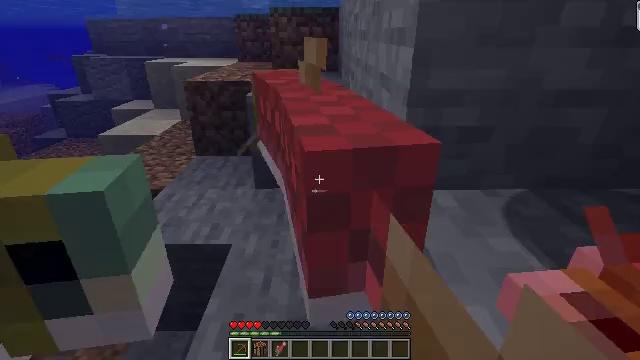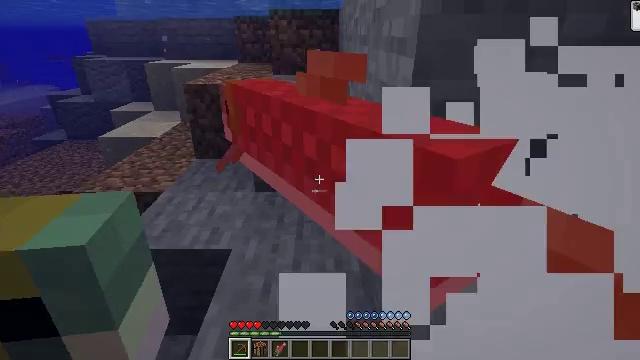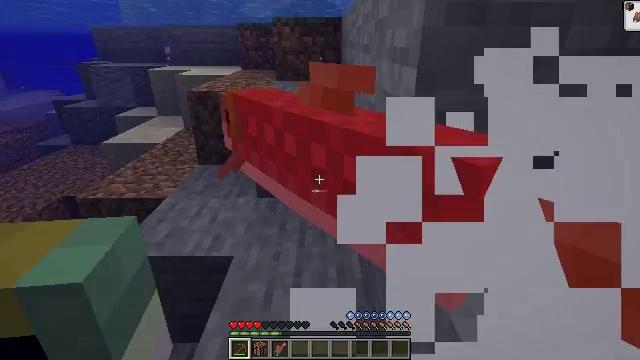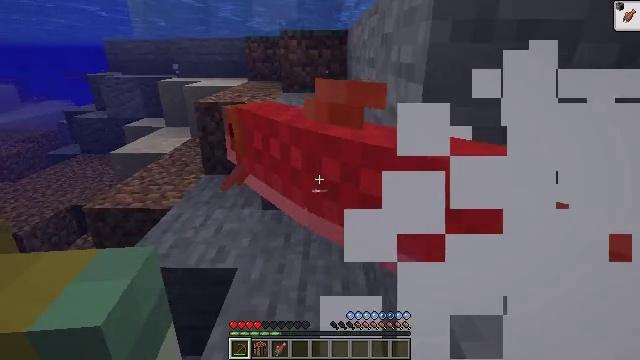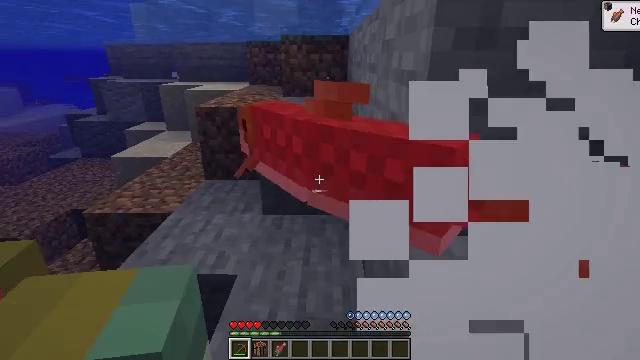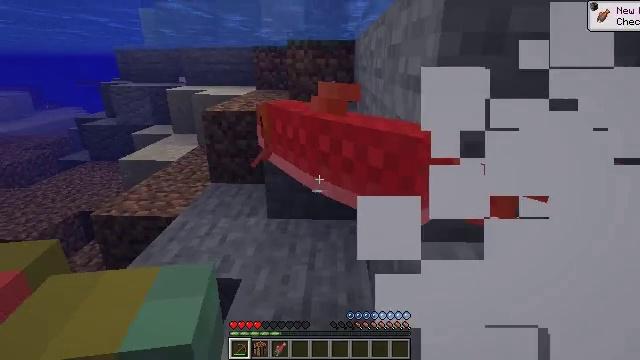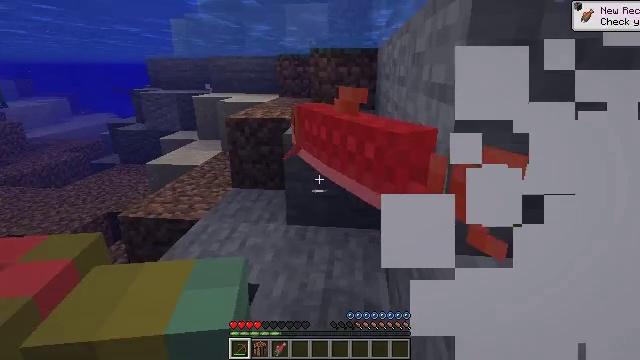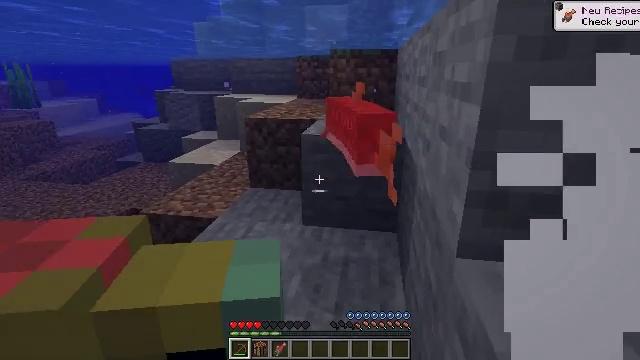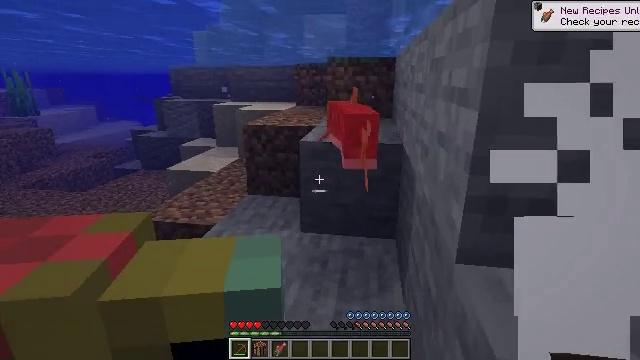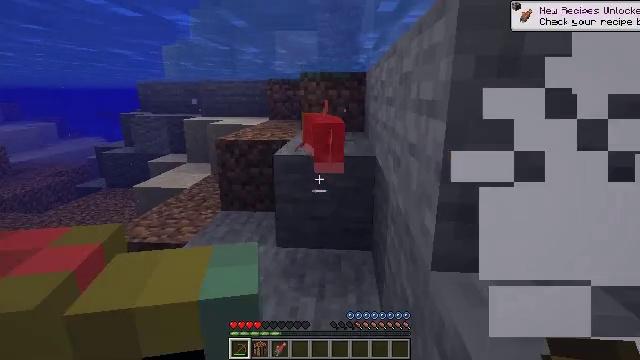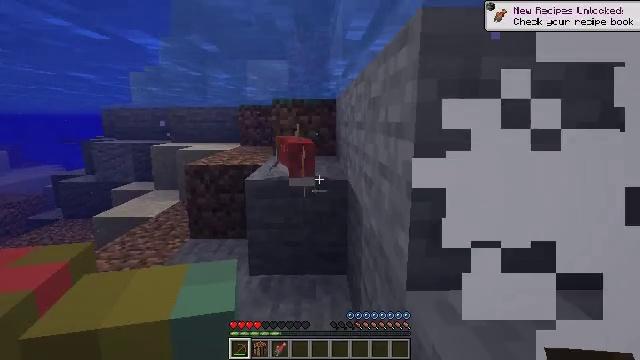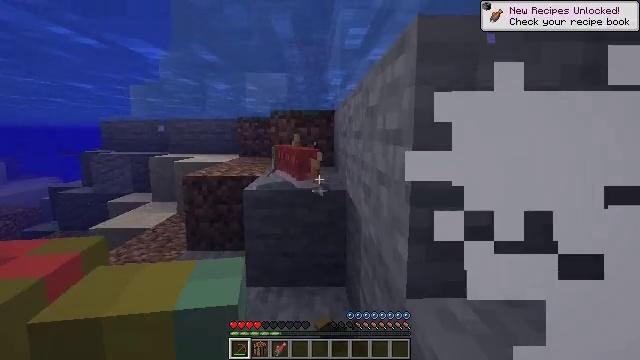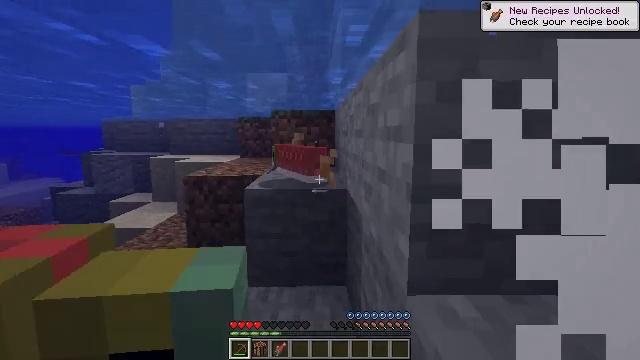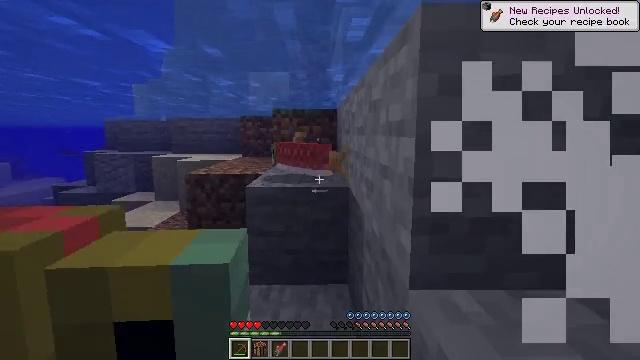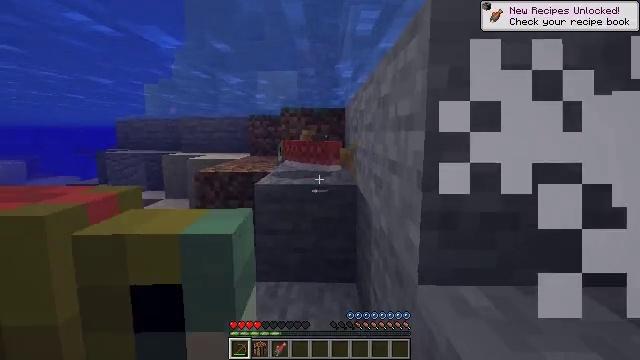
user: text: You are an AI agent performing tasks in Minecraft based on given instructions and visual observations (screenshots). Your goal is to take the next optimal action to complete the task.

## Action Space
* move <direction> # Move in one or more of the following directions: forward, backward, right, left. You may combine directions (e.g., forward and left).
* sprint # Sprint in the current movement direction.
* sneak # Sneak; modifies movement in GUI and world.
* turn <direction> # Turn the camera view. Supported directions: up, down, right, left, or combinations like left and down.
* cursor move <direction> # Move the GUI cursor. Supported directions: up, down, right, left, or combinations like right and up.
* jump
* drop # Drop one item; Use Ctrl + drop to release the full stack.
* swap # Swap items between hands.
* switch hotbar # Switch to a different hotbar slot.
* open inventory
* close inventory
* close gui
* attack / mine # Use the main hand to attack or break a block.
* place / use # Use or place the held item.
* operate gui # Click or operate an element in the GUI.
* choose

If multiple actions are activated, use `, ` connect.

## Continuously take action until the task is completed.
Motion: motion action
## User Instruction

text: Kill the salmon.
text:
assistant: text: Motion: no_op
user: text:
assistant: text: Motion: no_op
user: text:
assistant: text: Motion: turn left and up
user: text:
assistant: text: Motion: no_op
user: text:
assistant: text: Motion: turn left
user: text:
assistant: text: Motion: turn left and up
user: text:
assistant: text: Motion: turn left
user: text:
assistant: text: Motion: turn up
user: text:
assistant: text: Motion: turn right and up
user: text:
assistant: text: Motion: turn right and up, attack / mine
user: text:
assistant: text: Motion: turn up, attack / mine
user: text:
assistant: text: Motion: no_op
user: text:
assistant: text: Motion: no_op
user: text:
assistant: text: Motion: turn left
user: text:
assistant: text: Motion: no_op